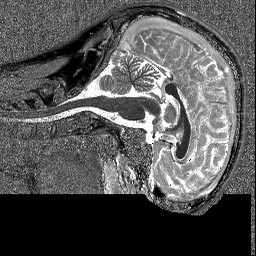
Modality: T1map
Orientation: sagittal
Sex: male